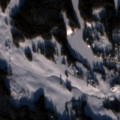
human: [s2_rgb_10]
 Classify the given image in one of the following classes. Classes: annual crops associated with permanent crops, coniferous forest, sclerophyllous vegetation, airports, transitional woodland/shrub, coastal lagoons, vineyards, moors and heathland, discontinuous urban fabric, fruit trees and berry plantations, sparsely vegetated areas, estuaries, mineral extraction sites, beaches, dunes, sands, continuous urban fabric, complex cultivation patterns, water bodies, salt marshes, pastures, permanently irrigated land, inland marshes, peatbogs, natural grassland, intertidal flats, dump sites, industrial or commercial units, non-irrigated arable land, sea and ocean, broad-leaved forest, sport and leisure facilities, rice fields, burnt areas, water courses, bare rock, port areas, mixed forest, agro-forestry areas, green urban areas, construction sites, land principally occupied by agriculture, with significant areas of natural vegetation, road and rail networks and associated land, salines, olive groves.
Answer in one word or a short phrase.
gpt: non-irrigated arable land, land principally occupied by agriculture, with significant areas of natural vegetation, coniferous forest, water bodies